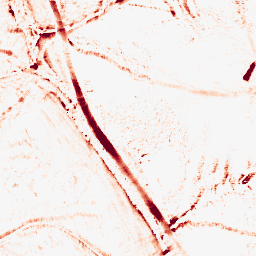
Category: morphological
Decomposition family: morphological_ellipse
Decomposition parameters: operation: opening
width: 10
height: 10
Upsampling method: bicubic
Upsampling parameters: scale: 8
Upsampling scale: 8